Question: I'm using BackGrid.js to paginate my data tables but I'm having a small issue with css on the "page left" and "page right" images, they don't seem to be rendering for me so I must either be missing the releant images or I don't have the relevant css on the elements in question,
Iv tried to look around for a solution/example of how they are rendered but have come unstuck (loked at twitter bootstraps version of this also to see if that would help style it), image is here:

As you can see there should be arrows point to the left of "page 1" and to the right of "page 10"
Any help much appreciated!
Cheers
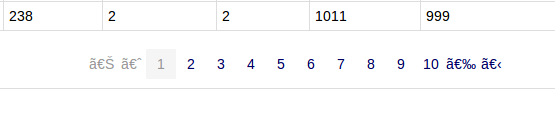
Answer: backgrid-paginator.js does actually set these values. The way i got around it was to remove the characters defined under fastForwardLabels and replace with my own simple arrows:
'''
/** @property */
fastForwardHandleLabels: {
first: "<<",
prev: "<",
next: ">",
last: ">>"
},
'''